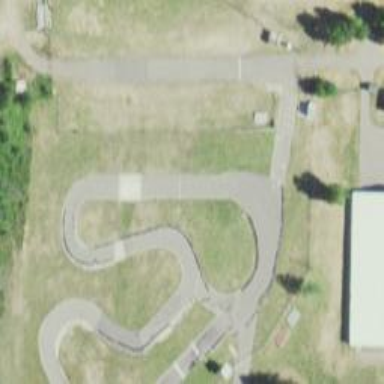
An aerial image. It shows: Raceway for motor sports.